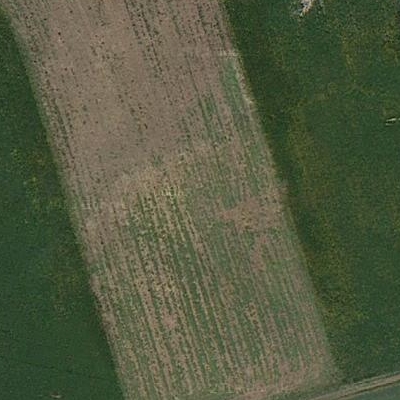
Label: bField